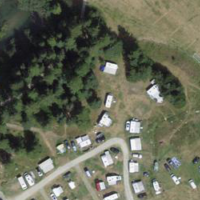
EUNIS habitat code: 53
Species observed at this site:
Galium boreale
Sedum album
Achillea nana
Parnassia palustris